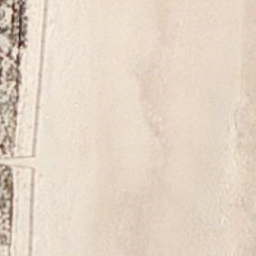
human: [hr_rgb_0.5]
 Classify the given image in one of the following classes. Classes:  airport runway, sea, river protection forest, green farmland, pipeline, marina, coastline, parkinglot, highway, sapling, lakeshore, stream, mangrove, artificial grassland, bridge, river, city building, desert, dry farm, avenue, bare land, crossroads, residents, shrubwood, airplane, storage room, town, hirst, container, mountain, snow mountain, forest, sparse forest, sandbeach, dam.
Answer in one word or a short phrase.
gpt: sandbeach